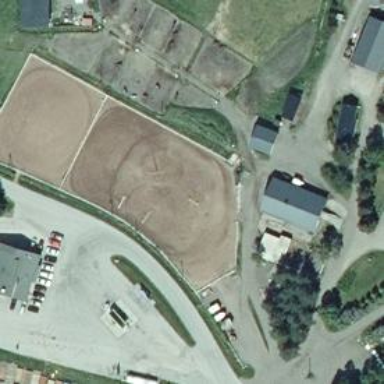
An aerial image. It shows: Farmyard used for horse riding leisure activities.